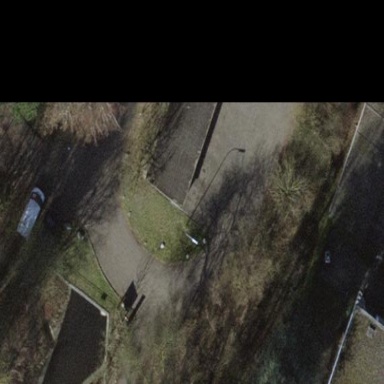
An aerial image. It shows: Group of garages.